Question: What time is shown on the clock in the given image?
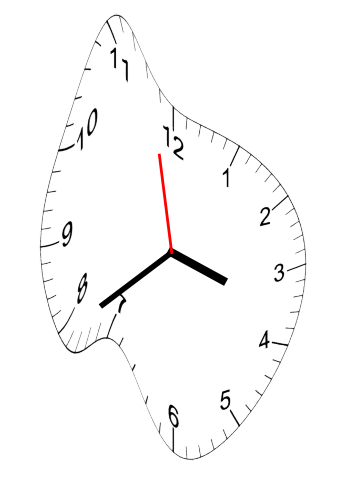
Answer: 03:38:58